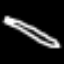
Label: pencil